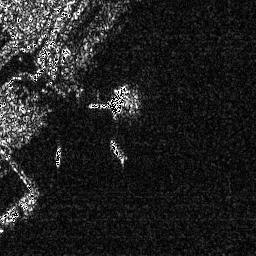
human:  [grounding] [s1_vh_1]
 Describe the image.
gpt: In the satellite image, there is  <ref>2 small ship </ref> <box>[[8, 73, 15, 81, 0], [0, 81, 7, 87, 0]]</box> located at bottom left,  <ref>1 small ship </ref> <box>[[20, 56, 24, 65, 0]]</box> located at left,  <ref>3 small ship </ref> <box>[[42, 53, 49, 63, 0], [41, 32, 49, 42, 0], [33, 38, 42, 42, 0]]</box> located at center.